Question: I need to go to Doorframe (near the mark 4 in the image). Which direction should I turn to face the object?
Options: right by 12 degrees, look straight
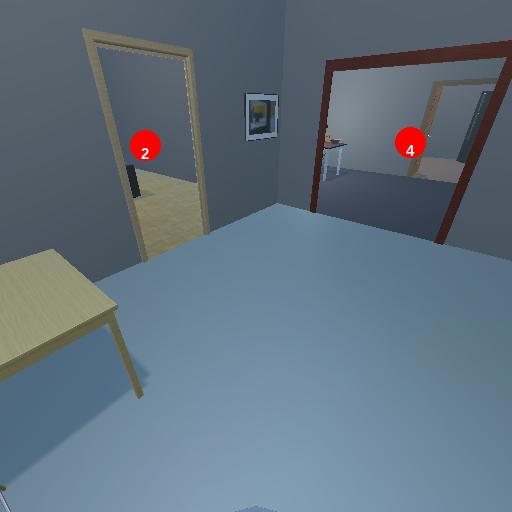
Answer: right by 12 degrees